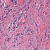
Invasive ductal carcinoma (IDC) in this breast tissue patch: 1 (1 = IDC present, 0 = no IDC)